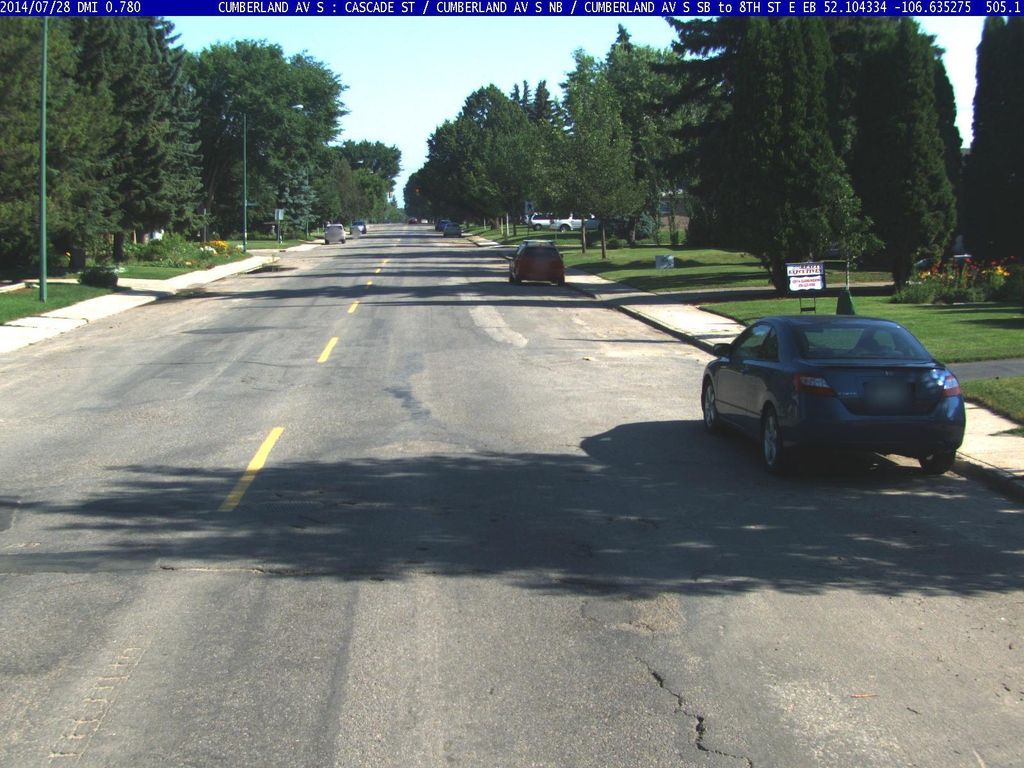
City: saskatoon